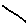
Label: line